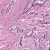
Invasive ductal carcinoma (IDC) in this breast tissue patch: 1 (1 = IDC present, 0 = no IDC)